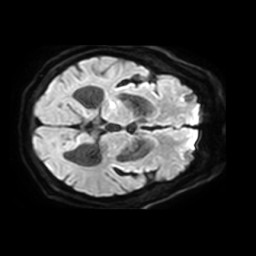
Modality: TRACE
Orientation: axial
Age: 77
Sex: male
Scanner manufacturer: philips
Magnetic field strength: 3 T
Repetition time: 4.426 s
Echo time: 0.06039 s